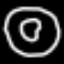
Label: donut